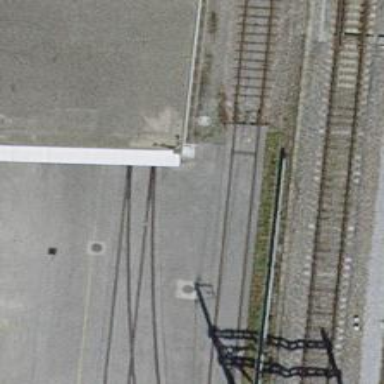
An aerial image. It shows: Railway switch.